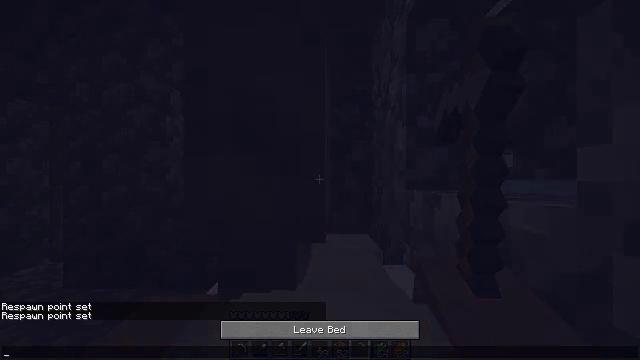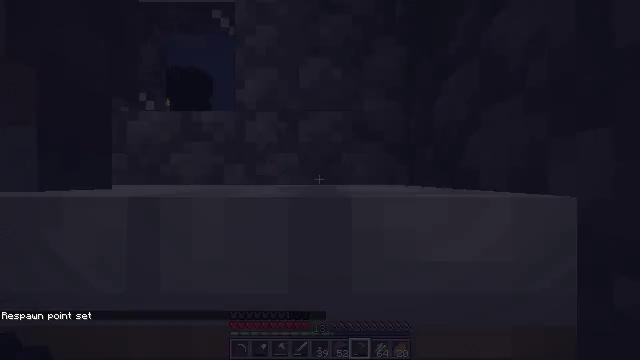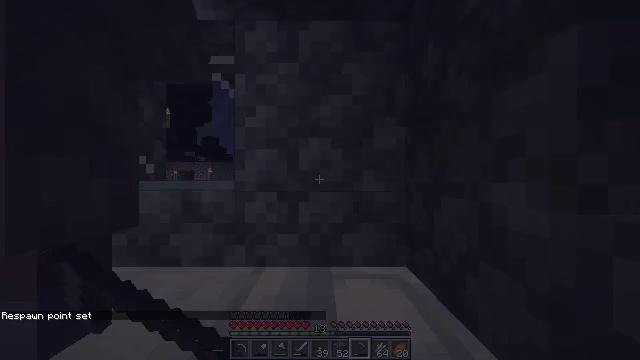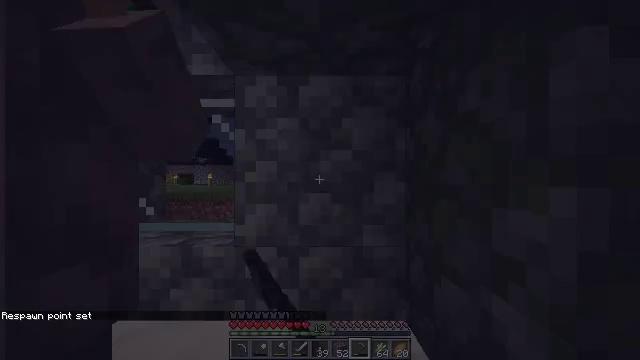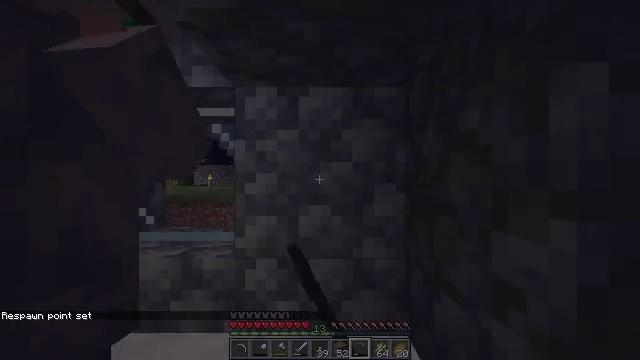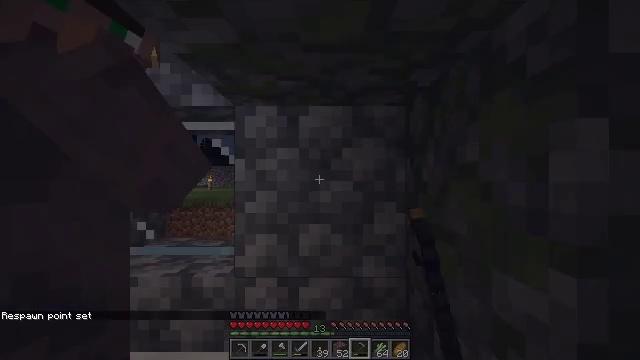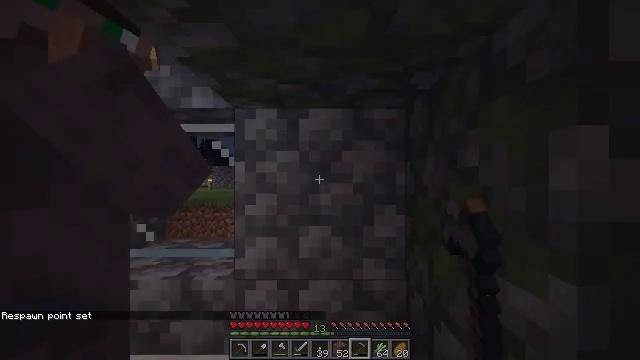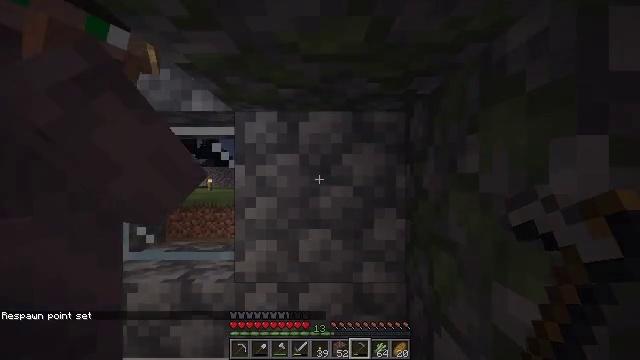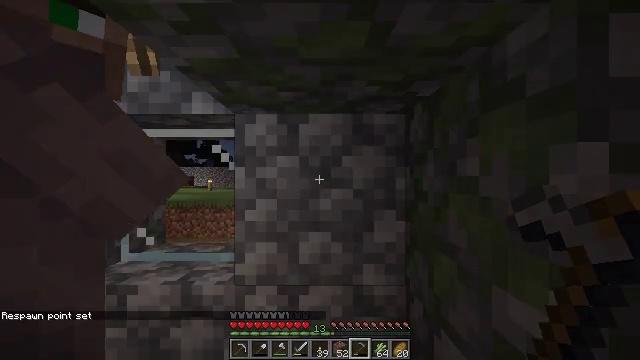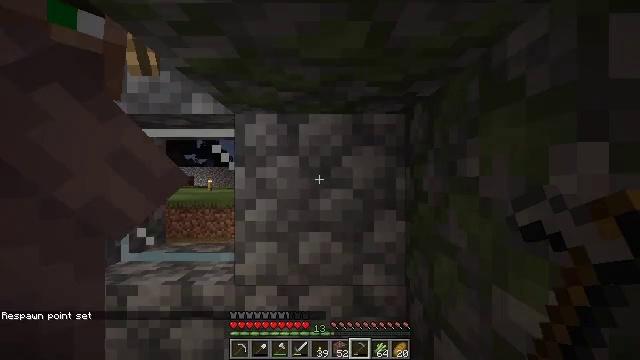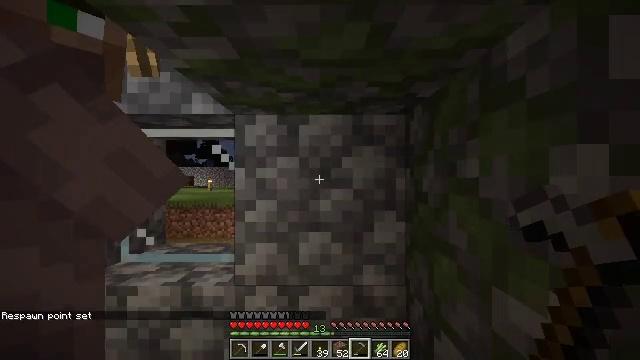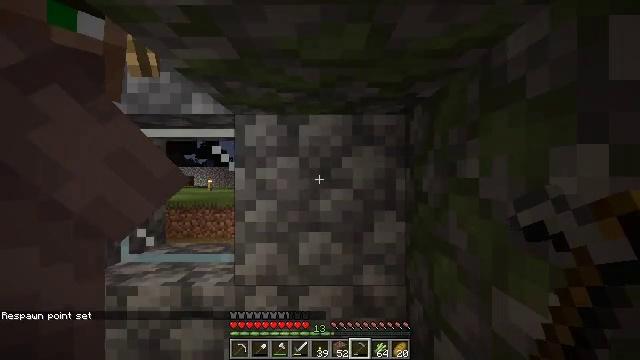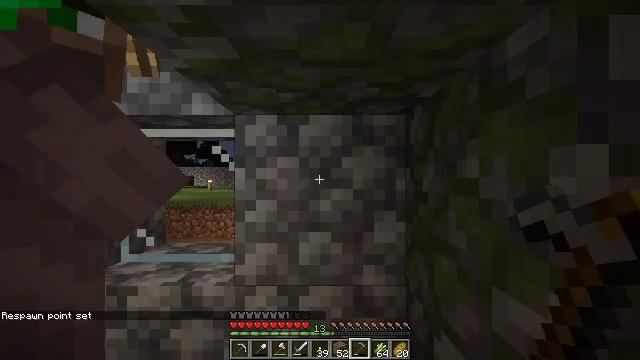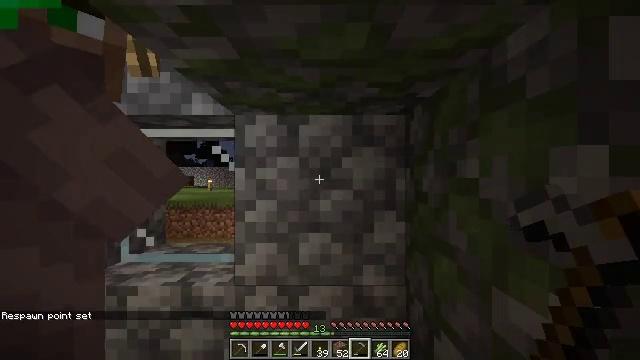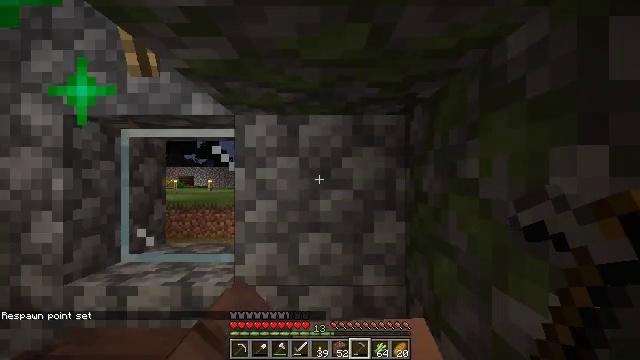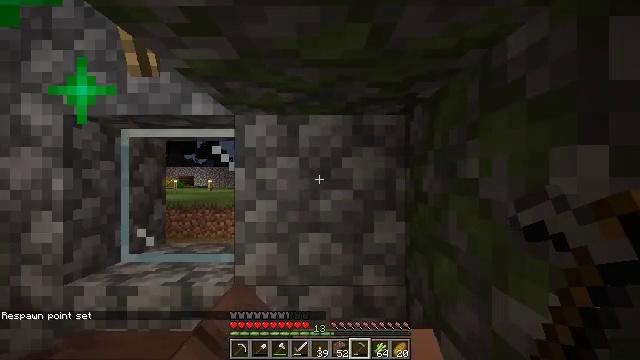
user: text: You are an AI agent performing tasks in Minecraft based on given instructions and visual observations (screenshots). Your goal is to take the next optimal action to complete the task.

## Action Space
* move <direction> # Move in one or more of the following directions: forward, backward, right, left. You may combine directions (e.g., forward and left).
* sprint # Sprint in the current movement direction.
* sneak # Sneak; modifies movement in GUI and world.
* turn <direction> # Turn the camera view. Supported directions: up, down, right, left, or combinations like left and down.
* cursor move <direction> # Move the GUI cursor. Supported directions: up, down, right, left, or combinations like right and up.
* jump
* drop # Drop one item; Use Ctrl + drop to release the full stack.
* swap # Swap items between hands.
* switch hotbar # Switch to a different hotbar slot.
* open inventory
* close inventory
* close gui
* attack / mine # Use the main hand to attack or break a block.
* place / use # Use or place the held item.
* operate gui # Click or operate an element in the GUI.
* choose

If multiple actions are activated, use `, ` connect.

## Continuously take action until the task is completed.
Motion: motion action
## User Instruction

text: Gather sugar cane for crafting.
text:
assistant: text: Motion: no_op
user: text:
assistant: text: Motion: close gui
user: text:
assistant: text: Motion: no_op
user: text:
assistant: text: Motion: no_op
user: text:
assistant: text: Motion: no_op
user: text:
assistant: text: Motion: no_op
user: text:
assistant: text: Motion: no_op
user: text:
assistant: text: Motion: no_op
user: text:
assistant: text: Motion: no_op
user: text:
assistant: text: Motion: no_op
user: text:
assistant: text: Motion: no_op
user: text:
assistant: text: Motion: no_op
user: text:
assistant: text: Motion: no_op
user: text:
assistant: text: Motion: no_op
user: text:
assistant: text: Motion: no_op
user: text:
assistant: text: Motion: no_op
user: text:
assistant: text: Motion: turn left
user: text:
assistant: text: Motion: turn left and down
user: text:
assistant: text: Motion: turn left and down
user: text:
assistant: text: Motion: turn left and down
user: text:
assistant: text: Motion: turn right
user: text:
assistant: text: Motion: no_op
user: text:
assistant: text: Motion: no_op
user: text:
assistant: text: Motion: no_op
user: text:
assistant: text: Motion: move left
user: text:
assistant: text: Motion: move left, turn left
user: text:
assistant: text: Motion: move left, turn left
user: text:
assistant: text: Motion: move left, turn left and down
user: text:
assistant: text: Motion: move forward and move left, turn left
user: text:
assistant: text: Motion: move forward and move left